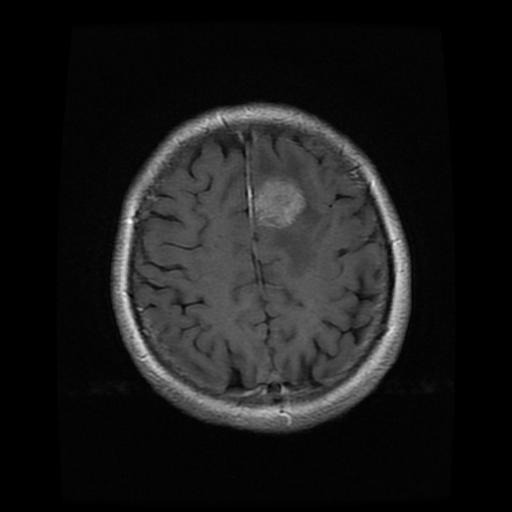
Label: meningioma